Question: Eclipse doesn't show the error icon in the package explorer for xml files that are not well-formed/not valid (after I have saved the file). Is this an intended behaviour? Can I customize that? I wasn't able to find anything on the preferences. I'm using Eclipse Indigo 3.7.2.

Update: I need to perform "Validate" on the file from context. After this validation has finished, the error icon is also shown in the package explorer. This seems unintuitive.
Thank you!
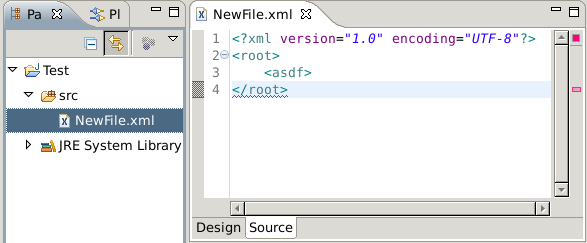
Answer: I've found this <URL>. Apparently, the xml validation process has to be triggered manually from context menu and is not part of the project build process. To change this, open the project settings, navigate to 'Validation' and check 'Add Validation Builder to project'. Once you check it, it will not be shown anymore. Instead, it is part of the build process and can be enabled/disabled as 'Validation' in the project settings in the 'Builder' tab.